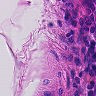
Metastatic tissue present: no